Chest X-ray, AP view. Patient: 54 years old, sex F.
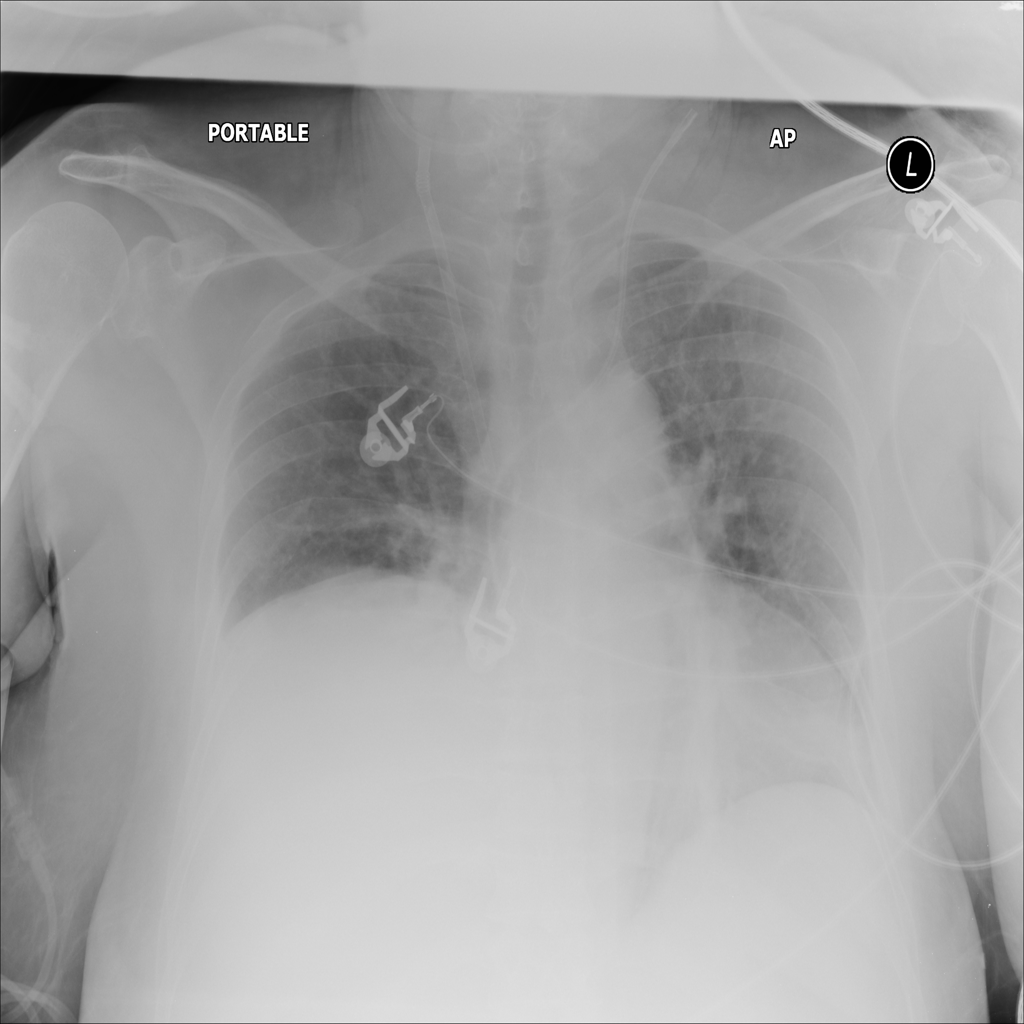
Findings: Atelectasis